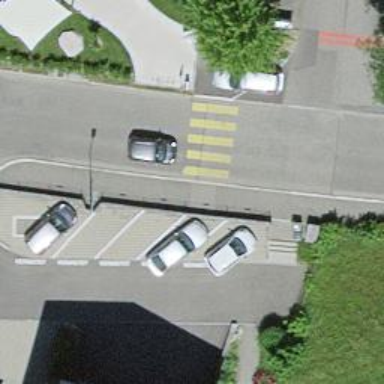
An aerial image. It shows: Car-sharing service available at this location.